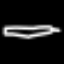
Label: pencil